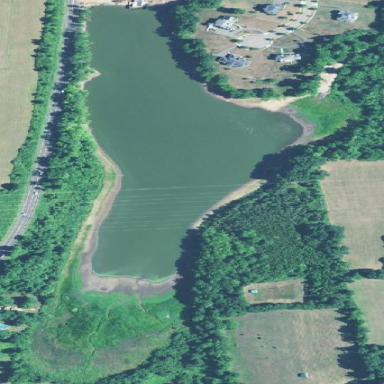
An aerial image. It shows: Natural reservoir of water.